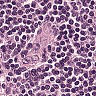
Metastatic tissue present: no